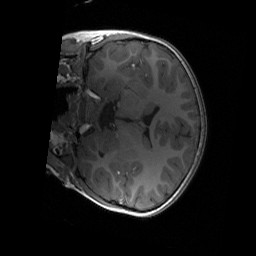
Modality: T1w
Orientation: coronal
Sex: male
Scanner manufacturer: siemens
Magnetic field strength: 3 T
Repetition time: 1.9 s
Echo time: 0.00243 s